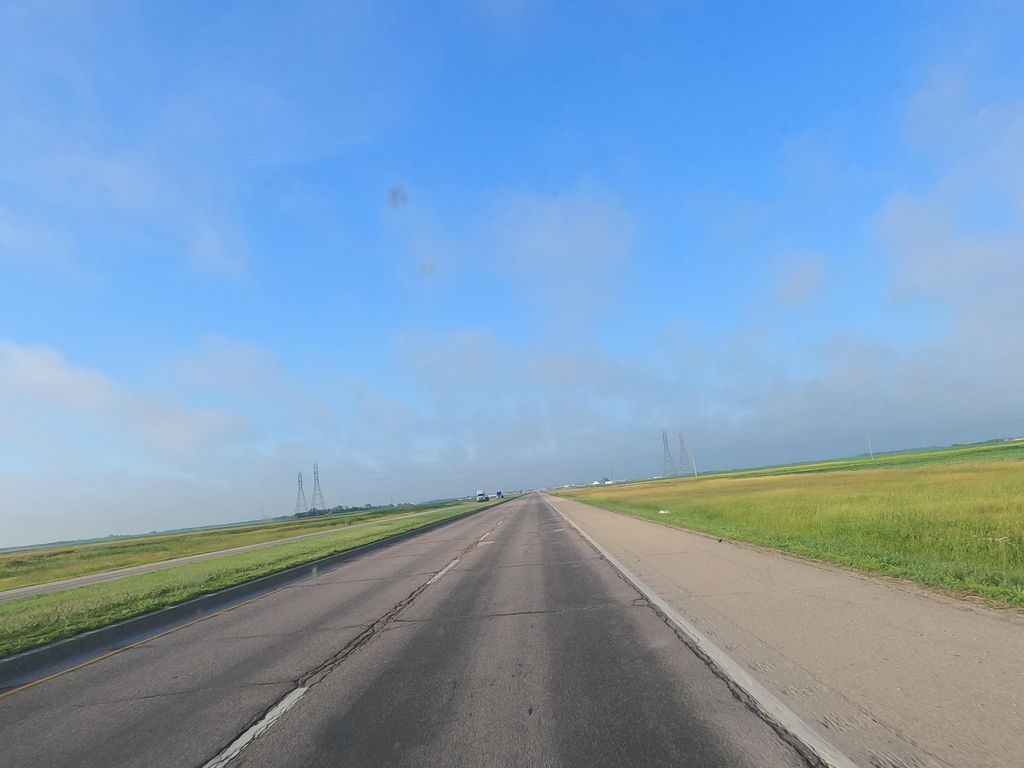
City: winnipeg